Question: I am trying to create a schema of a nested JSON file so that it can become a dataframe.
However, I am not sure if there is way to create a schema without defining all the fields in the JSON file if I only need the 'id' and 'text' from it - a subset.
I am currently doing it using scala in spark shell. As you can see from the file, I downloaded it as part-00000 from HDFS.
.
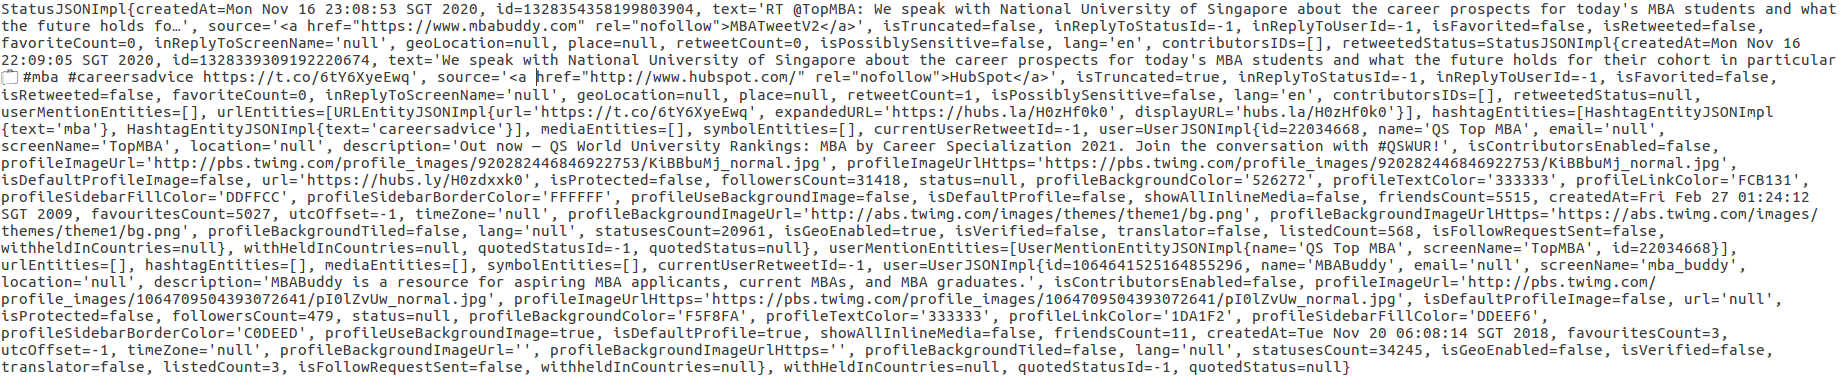
Answer: From the manuals on JSON:
> Apply the schema using the '.schema' method. This read returns
the columns specified in the schema.
So you are good to go with what you imply.
E.g.
'''
import org.apache.spark.sql.types.{StructType, StructField, StringType, IntegerType};
val schema = new StructType()
.add("op_ts", StringType, true)
val df = spark.read.schema(schema)
.option("multiLine", true).option("mode", "PERMISSIVE")
.json("/FileStore/tables/json_stuff.txt")
df.printSchema()
df.show(false)
'''
returns:
'''
root
|-- op_ts: string (nullable = true)
+--------------------------+
|op_ts |
+--------------------------+
|2019-05-31 04:24:34.000327|
+--------------------------+
'''
for this schema:
'''
root
|-- after: struct (nullable = true)
| |-- CODE: string (nullable = true)
| |-- CREATED: string (nullable = true)
| |-- ID: long (nullable = true)
| |-- STATUS: string (nullable = true)
| |-- UPDATE_TIME: string (nullable = true)
|-- before: string (nullable = true)
|-- current_ts: string (nullable = true)
|-- op_ts: string (nullable = true)
|-- op_type: string (nullable = true)
|-- pos: string (nullable = true)
|-- primary_keys: array (nullable = true)
| |-- element: string (containsNull = true)
|-- table: string (nullable = true)
|-- tokens: struct (nullable = true)
| |-- csn: string (nullable = true)
| |-- txid: string (nullable = true)
'''
gotten from same file using:
'''
val df = spark.read
.option("multiLine", true).option("mode", "PERMISSIVE")
.json("/FileStore/tables/json_stuff.txt")
df.printSchema()
df.show(false)
'''
This latter is just for proof.